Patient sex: M
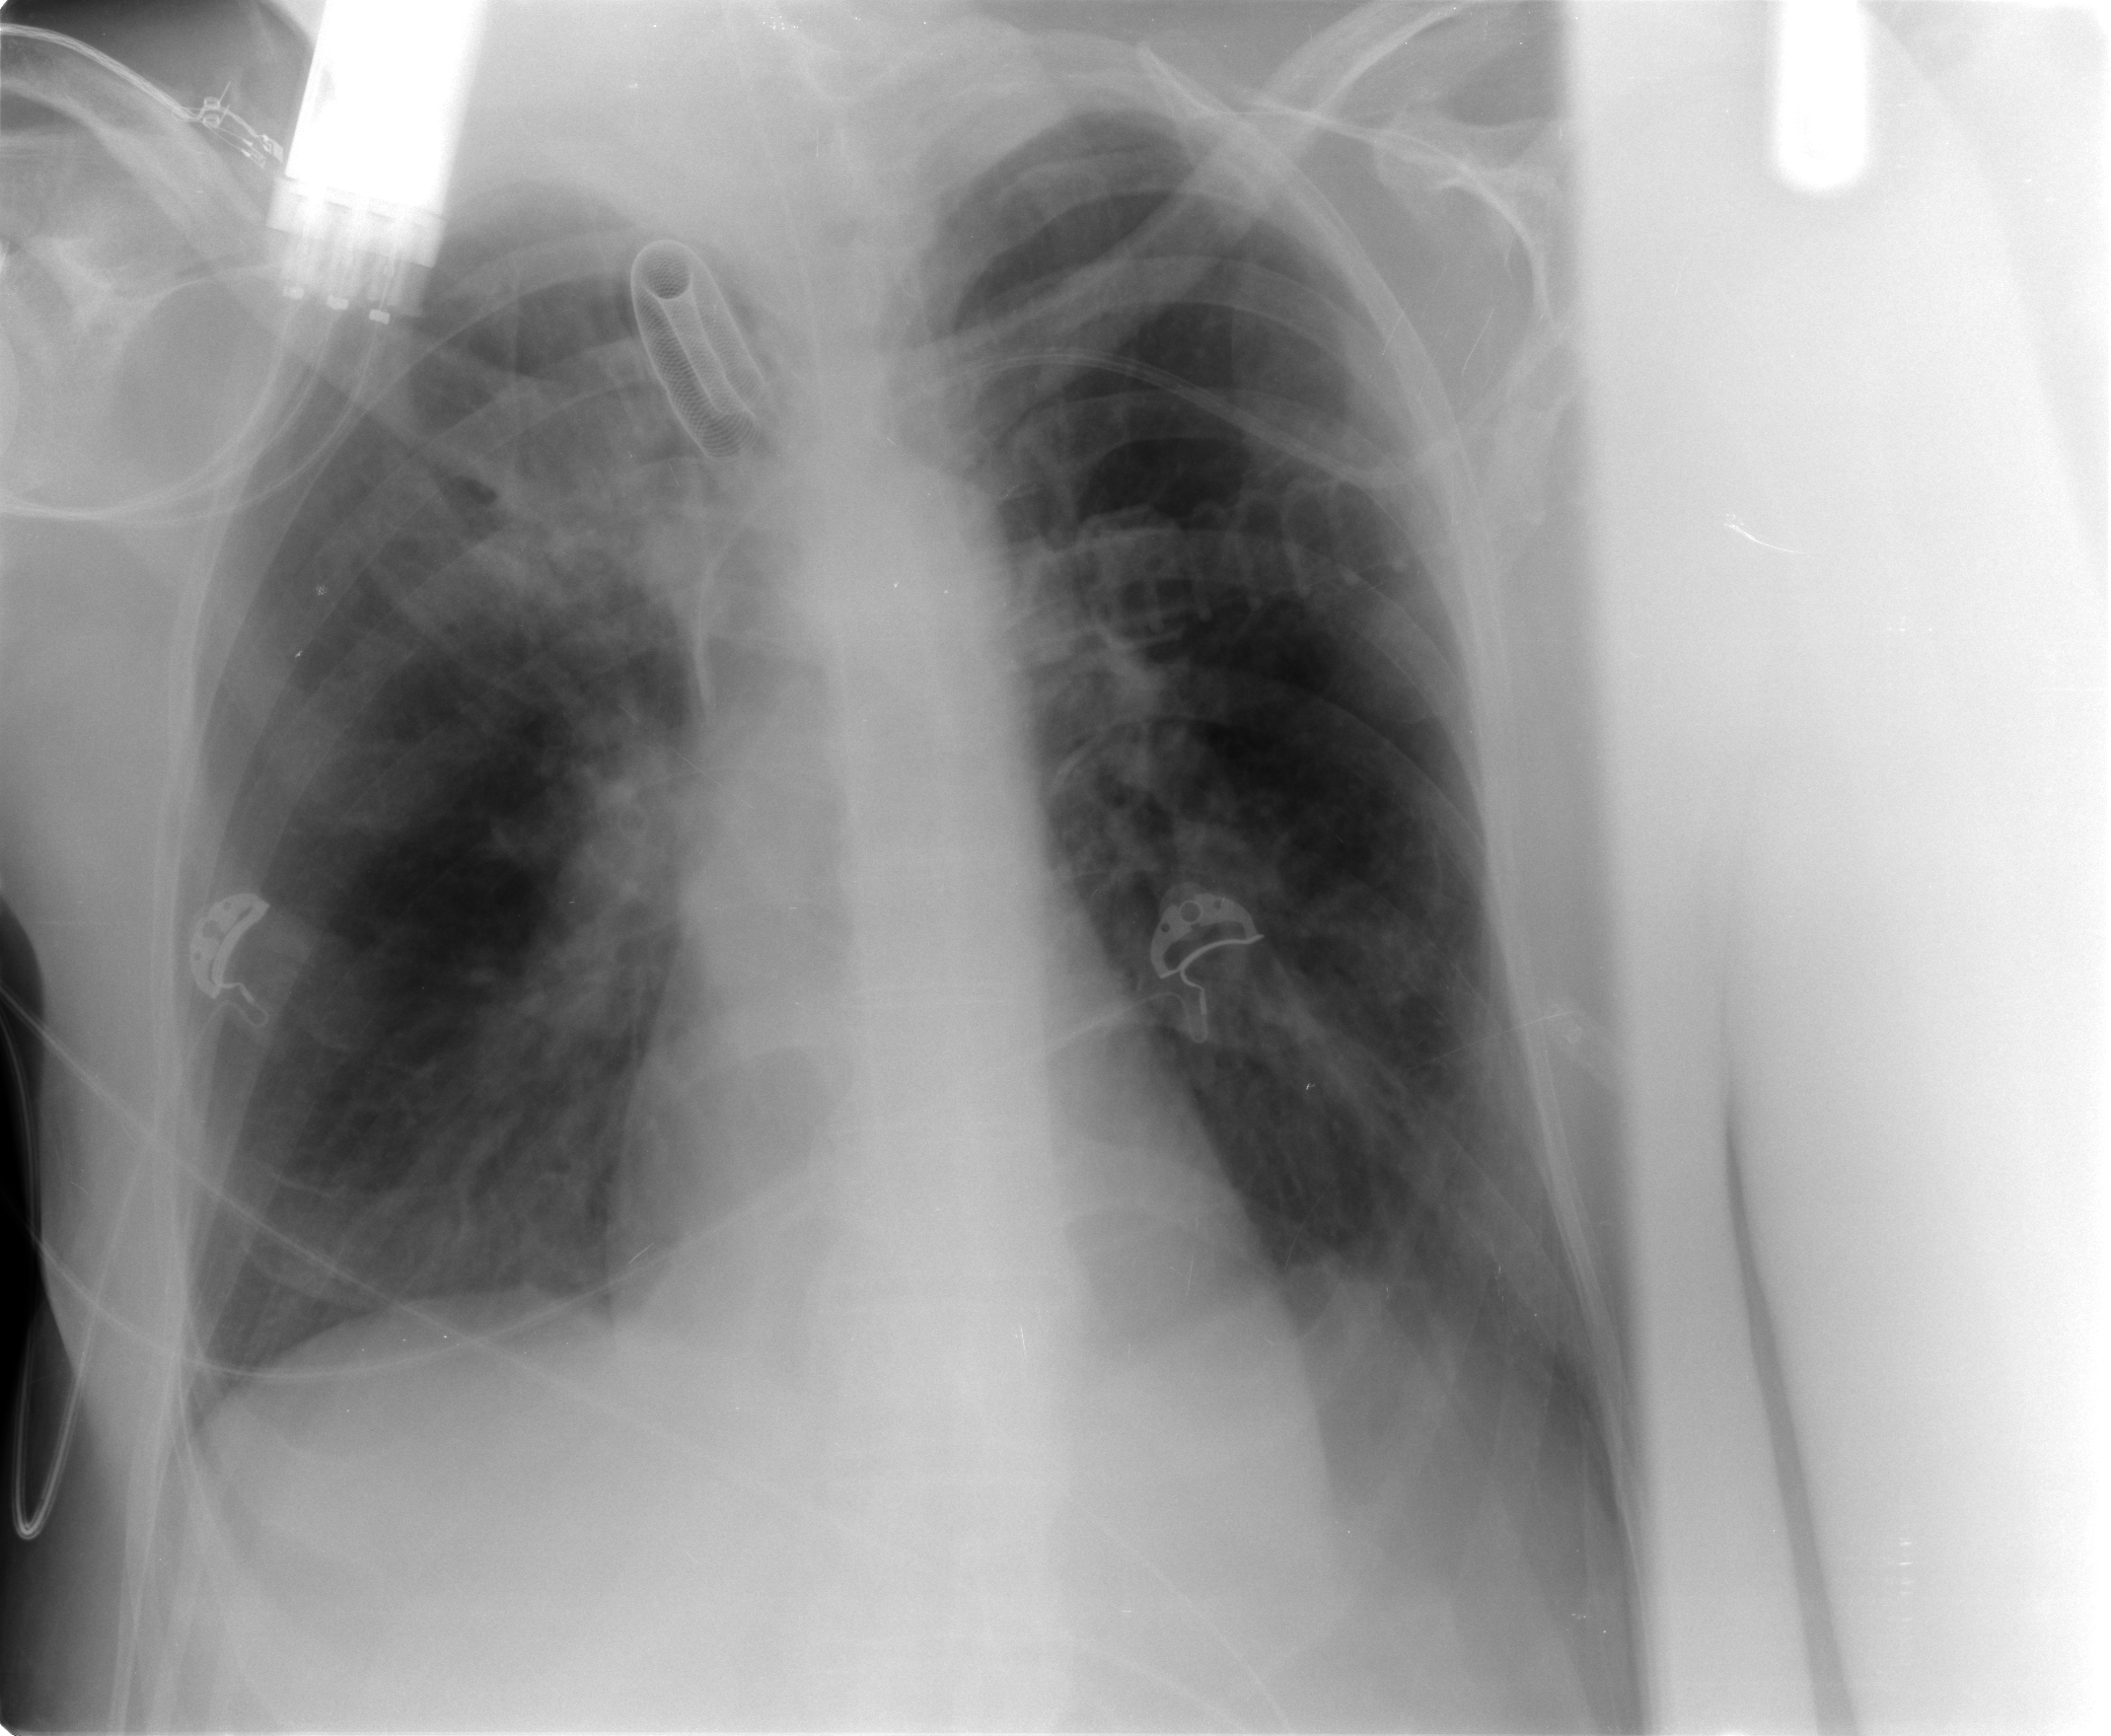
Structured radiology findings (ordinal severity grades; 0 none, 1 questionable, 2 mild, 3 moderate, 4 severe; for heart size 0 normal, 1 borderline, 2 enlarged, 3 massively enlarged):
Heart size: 0
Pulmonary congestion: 2
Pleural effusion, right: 1
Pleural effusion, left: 1
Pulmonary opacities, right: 2
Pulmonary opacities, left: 0
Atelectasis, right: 3
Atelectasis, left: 0